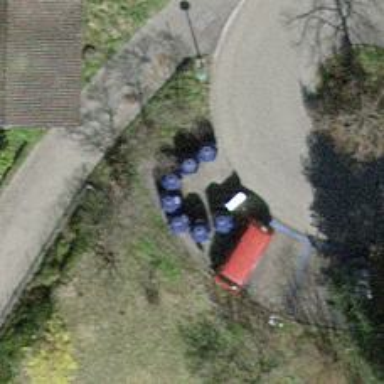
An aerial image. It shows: Recycling container for recycling.